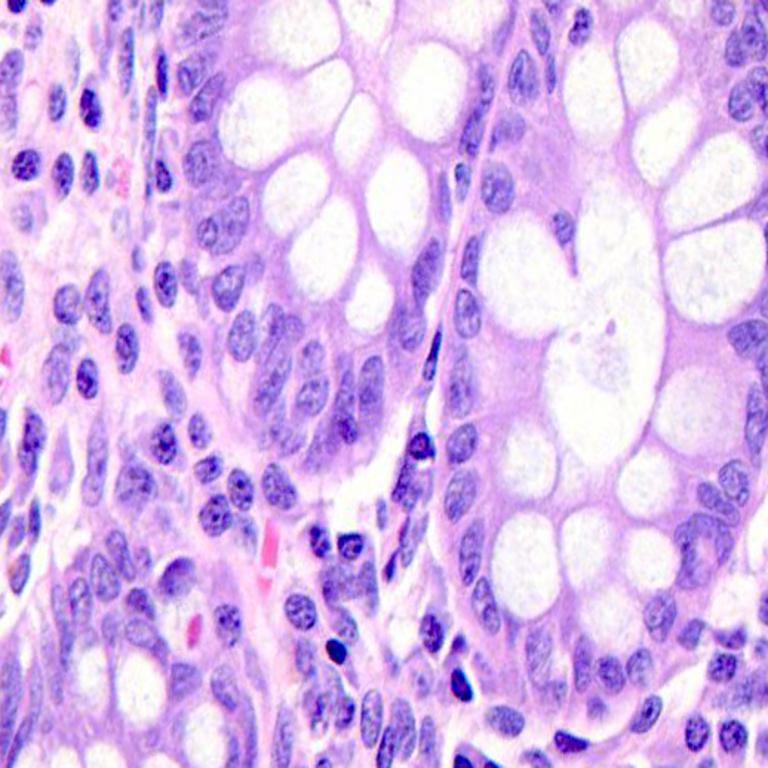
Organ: colon
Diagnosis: benign